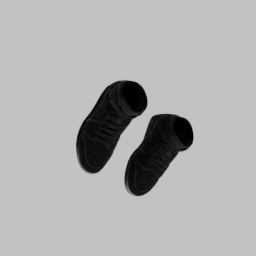
Label: people